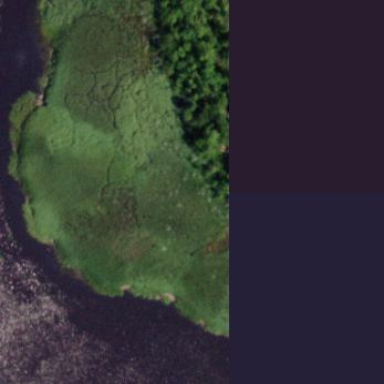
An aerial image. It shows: Marshy wetland area.